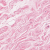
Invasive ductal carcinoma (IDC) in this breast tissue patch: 0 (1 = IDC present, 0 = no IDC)